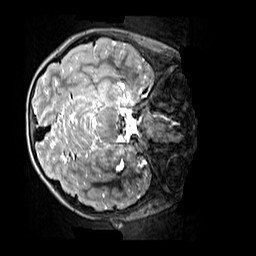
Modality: T2w
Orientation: axial
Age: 10
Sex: female
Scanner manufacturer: siemens
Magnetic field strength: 3 T
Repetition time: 3.2 s
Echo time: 0.408 s